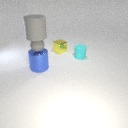
large blue metal cylinder to the left of small cyan rubber cylinder